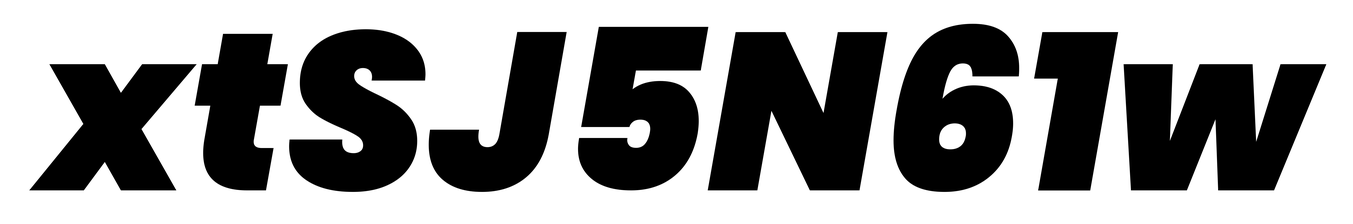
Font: Poppins-BlackItalic